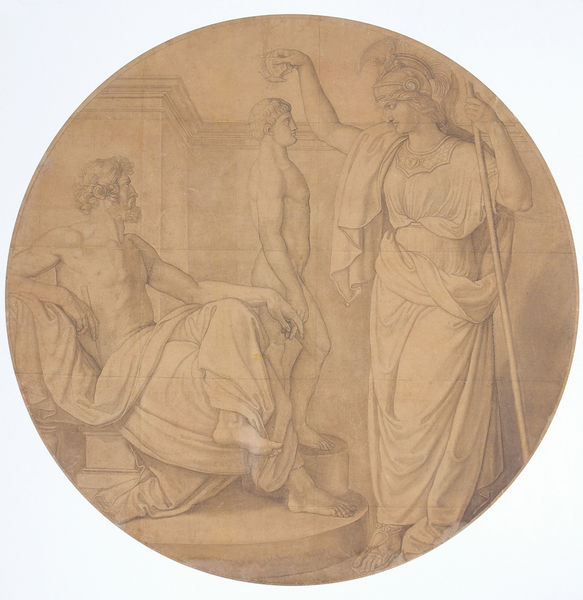
Titel: Prometheus der Menschenbildner
Künstler: Peter Cornelius
Standort: Berlin
Institution: Alte Nationalgalerie
Schlagwörter: akt, fuß, gott, hand, held, kopf, mann, nackt, umhang, weiß, menschen, ocker, sitzen, bar, braun, frau, grau, kleid, männer, raum, schwarz, skizze, zeichnung, dach, gebäude, haus, tuch, beige, bart, wand, architektur, arm, falten, gesicht, mensch, sockel, stehen, vollbart, figur, gewand, pose, sessel, sitzend, stoff, drei, gewänder, locken, schräg, kreis, oval, rund, stock, tondo, skulptur, statue, relief, füße, papier, sitz, mieder, stab, mauer, graphik, halm, grisaille, sepia, treppe, thron, weib, muskeln, stufe, sandalen, faltenwurf, plastik, plinthe, podest, junge, oberkörper, stola, bad, barfuss, antike, knabe, medaillon, nackig, urlaub, scheibe, radierung, stich, scharz, denker, bleistift, helm, göttin, rom, fries, römer, sims, sandale, jüngling, gesims, antik, griechen, götter, muskel, zeus, toga, griechisch, krönung, segnen, griechenland, speer, gerafft, kreisförmig, taufe, athene, minerva, diana, römisch, helena, palas, weihe, geand, bizeps, gewnd, achilles, gottskulptur, helenistik, hellenistick, hellenistik, kröung, sauna, männer frau, befremdlich, n, greichen, eine frau, eine krone, leinengewand